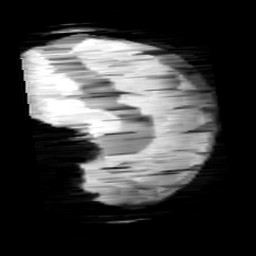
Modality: minIP
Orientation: sagittal
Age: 12
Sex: male
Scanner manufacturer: siemens
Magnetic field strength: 3 T
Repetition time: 0.027 s
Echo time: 0.02 s